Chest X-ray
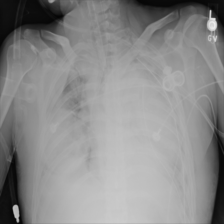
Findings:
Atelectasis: negative
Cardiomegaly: negative
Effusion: negative
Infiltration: negative
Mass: negative
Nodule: negative
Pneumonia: negative
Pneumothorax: negative
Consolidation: negative
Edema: negative
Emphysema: negative
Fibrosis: negative
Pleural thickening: negative
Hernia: negative